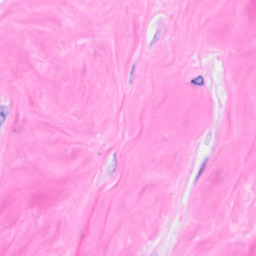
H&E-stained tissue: Breast